Question: I want to create a file reader that shows data in a JTable. The data in the file are separated by ',' , ';' , or '.' characters. Here's a small part of it
txt File
'''
12345;Bas.ileios;Tzes;Perikles;Maria;28/06/1984;a1
12346;Basil.eios;Tzoglou;Petros;Maria;29/06/1984;a1
12347;Ba.sileios;Tzopoulos;Pau.los;Maria;30/06/1984;a1
12348;Basil.eios;Tzakes;Pana.giotes;Maria;27/06/1984;a1
'''
I open those records with a default separator (';') as shown in the picture below

When I try to select another separator, the program have to read the file again and then separate data with the new separator. I can see that data cannot be refreshed after all. After urging, I put all essential code into one class in order to be runnable. Plus, I use openCSV.
'''
public class NewClass extends JFrame{
private CSVReader reader;
private DefaultTableModel defaultTableModel;
private final Handle handle;
private final List<String> studentColumnNames;
private FileInputStream fileInputStream;
private InputStreamReader fileReader;
private int numberOfColumns, numberOfRows;
private final JComboBox split;
private final JTable dataDemoTable;
private String[] nextLine;
private String[][] rowData;
CharsetDecoder UTF8_CHARSET;
Container container;
FlowLayout flowLayout;
List<String[]> myEntries;
public NewClass(){
this.studentColumnNames = new ArrayList<>();
this.studentColumnNames.add("A");
this.studentColumnNames.add("B");
this.studentColumnNames.add("C");
this.studentColumnNames.add("D");
this.studentColumnNames.add("E");
this.studentColumnNames.add("F");
this.studentColumnNames.add("G");
this.split = new JComboBox();
this.split.addItem(";");
this.split.addItem(".");
this.split.addItem("tab");
read();
populateData();
this.dataDemoTable = new JTable(new DefaultTableModel(this.rowData, studentColumnNames.toArray()));
this.dataDemoTable.setFont(new Font("Calibri", Font.PLAIN,18));
this.dataDemoTable.setPreferredScrollableViewportSize(new Dimension(490,290));
this.dataDemoTable.setFillsViewportHeight(true);
JScrollPane scrollPane = new JScrollPane(this.dataDemoTable);
container = getContentPane();
flowLayout = new FlowLayout();
container.setLayout(flowLayout);
container.add(scrollPane);
container.add(this.split);
close();
this.handle = new Handle();
this.split.addItemListener(handle);
}
private int getNumberOfColumnsFromFile(){
//Estimating number of columns from file
this.numberOfColumns = 0;
try {
this.nextLine = this.reader.readNext();
} catch (IOException ex) {
Logger.getLogger(NewClass.class.getName()).log(Level.SEVERE, null, ex);
}
if(this.nextLine != null){
this.numberOfColumns = this.nextLine.length;
}
return this.numberOfColumns;
}
private void close(){
try {
this.fileInputStream.close();
this.fileReader.close();
this.reader.close();
}
catch (IOException ex) {
Logger.getLogger(NewClass.class.getName()).log(Level.SEVERE, null, ex);
}
}
private void populateData(){
try {
myEntries = this.reader.readAll();
} catch (IOException ex) {
Logger.getLogger(NewClass.class.getName()).log(Level.SEVERE, null, ex);
}
this.rowData = myEntries.toArray(new String[0][]);
}
private void read(){
try {
this.fileInputStream = new FileInputStream("D:\Book2.txt"); //the txt file above
UTF8_CHARSET = StandardCharsets.UTF_8.newDecoder();
UTF8_CHARSET.onMalformedInput(CodingErrorAction.REPLACE);
this.fileReader = new InputStreamReader(this.fileInputStream, UTF8_CHARSET);
this.reader = new CSVReader(this.fileReader, this.split.getSelectedItem().toString().charAt(0));
if(getNumberOfColumnsFromFile() > studentColumnNames.size()){
int remainder = getNumberOfColumnsFromFile()-studentColumnNames.size();
for(int i = 1; i <= remainder; i++){
//add one more name to studentColumnNames
studentColumnNames.add("" + (i) + "");
}
}
}
catch (FileNotFoundException ex) {
Logger.getLogger(NewClass.class.getName()).log(Level.SEVERE, null, ex);
}
}
public void setVisibilityToView(){setVisible(true);}
public void setNumberOfColumns(int numberOfColumns){this.numberOfColumns = numberOfColumns;}
public void setSizeToView(int width,int height){setSize(width, height);}
public void setDefaultCloseOperationToView(){setDefaultCloseOperation(JFrame.EXIT_ON_CLOSE);}
public class Handle implements ItemListener{
@Override
public void itemStateChanged(ItemEvent e) {
read();
populateData();
close();
}
}
}
'''
Could someone please suggest a solution to that problem? Thank you.
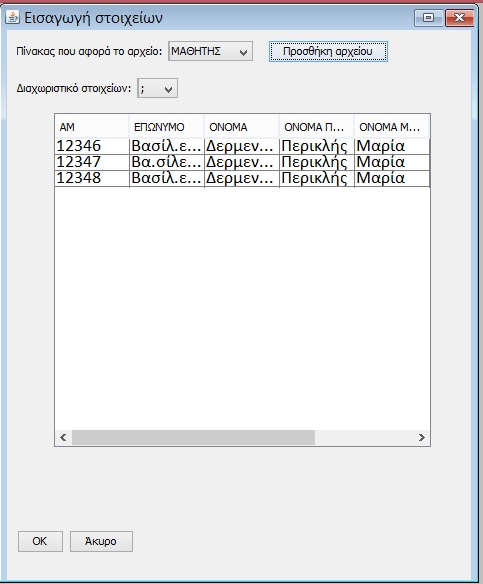
Answer: Have a look at the following example. Yours what a little hard to follow, especially because I am not familiar with OpenCSV.
If you look at the 'getModelFromCsvFile' it prettey much serves the same function as your 'read()' method, except I return a 'DefaultTableModel' and use a split instead. You can use your own implementation for the method. You just need to use the delimiter to set it in open csv. I am not sure how to set the delimiter with open csv, but I'm sure if you know the api, it's something trivial
If you look at the 'getDelimiterComboBox', I create the combo box with an ActionListener. When the value in the combo box changes, I call the 'getModelFromCsvFile' and then set a new model for the table.
It should be pretty easy to follow, but this is the basic idea you want to go after.
'''
import java.awt.BorderLayout;
import java.awt.event.ActionEvent;
import java.awt.event.ActionListener;
import java.io.BufferedReader;
import java.io.File;
import java.io.FileReader;
import javax.swing.JComboBox;
import javax.swing.JFrame;
import javax.swing.JScrollPane;
import javax.swing.JTable;
import javax.swing.SwingUtilities;
import javax.swing.table.DefaultTableModel;
public class ReadFileDemo {
private String defaultFile = "D:\Book.txt";
private File currentFile = new File(defaultFile);
private JTable table;
public ReadFileDemo() {
DefaultTableModel model = getModelFromCsvFile(currentFile, ";");
table = new JTable(model);
JFrame frame = new JFrame();
frame.add(new JScrollPane(table));
frame.add(getDelimiterComboBox(new String[] {";", ".", " "}), BorderLayout.NORTH);
frame.pack();
frame.setDefaultCloseOperation(JFrame.EXIT_ON_CLOSE);
frame.setLocationByPlatform(true);
frame.setVisible(true);
}
/**
* Similar to your read() method
*/
public DefaultTableModel getModelFromCsvFile(File file, String delimiter) {
DefaultTableModel model = null;
String line;
boolean isFirstLine = true;
try(BufferedReader reader = new BufferedReader(new FileReader(file))) {
while ((line = reader.readLine()) != null) {
String[] row = line.split(delimiter);
if (isFirstLine) {
Object[] header = getTableColumnHeaders(row.length);
model = new DefaultTableModel(header, 0);
model.addRow(row);
isFirstLine = false;
} else {
if (model != null) {
model.addRow(row);
}
}
}
} catch (Exception ex) {
ex.printStackTrace();
}
return model;
}
public JComboBox getDelimiterComboBox(String[] delimiters) {
final JComboBox cbox = new JComboBox(delimiters);
cbox.addActionListener(new ActionListener() {
public void actionPerformed(ActionEvent e) {
String delimiter = cbox.getSelectedItem().toString();
DefaultTableModel model = getModelFromCsvFile(currentFile,
delimiter);
table.setModel(model);
}
});
return cbox;
}
public Object[] getTableColumnHeaders(int size) {
Object[] header = new Object[size];
for (int i = 0; i < header.length; i++) {
header[i] = i + 1;
}
return header;
}
public static void main(String[] args) {
SwingUtilities.invokeLater(new Runnable(){
public void run() {
new ReadFileDemo();
}
});
}
}
'''
---
Using 'CSVReader' in the 'read()' method.
'''
import java.awt.BorderLayout;
import java.awt.event.ActionEvent;
import java.awt.event.ActionListener;
import java.io.File;
import java.io.FileInputStream;
import java.io.InputStreamReader;
import java.nio.charset.CharsetDecoder;
import java.nio.charset.CodingErrorAction;
import java.nio.charset.StandardCharsets;
import java.util.List;
import javax.swing.JComboBox;
import javax.swing.JFrame;
import javax.swing.JScrollPane;
import javax.swing.JTable;
import javax.swing.SwingUtilities;
import javax.swing.table.DefaultTableModel;
import au.com.bytecode.opencsv.CSVReader;
public class ReadFileDemo {
private String defaultFile = "D:\Book.txt";
private File currentFile = new File(defaultFile);
private JTable table;
private CSVReader reader;
private CharsetDecoder UTF8_CHARSET;
public ReadFileDemo() {
DefaultTableModel model = getModelFromCsvFile(currentFile, ";");
table = new JTable(model);
JFrame frame = new JFrame();
frame.add(new JScrollPane(table));
frame.add(getDelimiterComboBox(new String[] { ";", ".", " " }),
BorderLayout.NORTH);
frame.pack();
frame.setDefaultCloseOperation(JFrame.EXIT_ON_CLOSE);
frame.setLocationByPlatform(true);
frame.setVisible(true);
}
/**
* Similar to your read() method
*/
public DefaultTableModel getModelFromCsvFile(File file, String delimiter) {
DefaultTableModel model = null;
boolean isFirstRow = true;
try {
UTF8_CHARSET = StandardCharsets.UTF_8.newDecoder();
UTF8_CHARSET.onMalformedInput(CodingErrorAction.REPLACE);
reader = new CSVReader(new InputStreamReader(new FileInputStream(file),
UTF8_CHARSET), delimiter.charAt(0));
List<String[]> dataList = reader.readAll();
for (String[] row: dataList) {
if (isFirstRow) {
model = new DefaultTableModel(getTableColumnHeaders(row.length), 0);
model.addRow(row);
isFirstRow = false;
}
else {
if (model != null) {
model.addRow(row);
}
}
}
} catch (Exception ex) {
ex.printStackTrace();
}
return model;
}
public JComboBox getDelimiterComboBox(String[] delimiters) {
final JComboBox cbox = new JComboBox(delimiters);
cbox.addActionListener(new ActionListener() {
public void actionPerformed(ActionEvent e) {
String delimiter = cbox.getSelectedItem().toString();
DefaultTableModel model = getModelFromCsvFile(currentFile,
delimiter);
if (model != null) {
table.setModel(model);
}
}
});
return cbox;
}
public Object[] getTableColumnHeaders(int size) {
Object[] header = new Object[size];
for (int i = 0; i < header.length; i++) {
header[i] = i + 1;
}
return header;
}
public static void main(String[] args) {
SwingUtilities.invokeLater(new Runnable() {
public void run() {
new ReadFileDemo();
}
});
}
}
'''